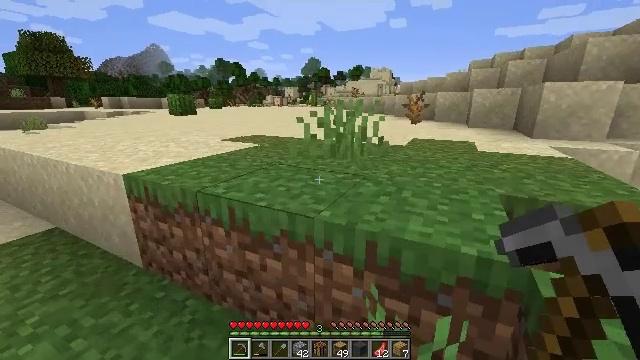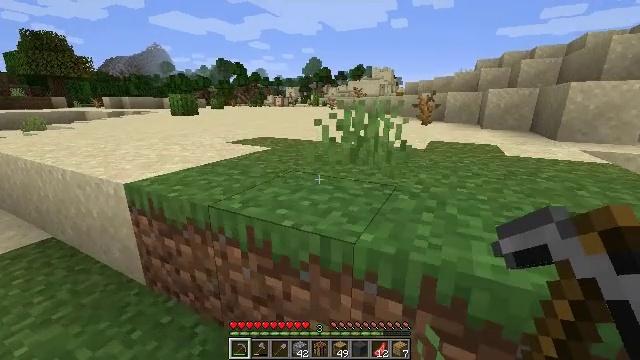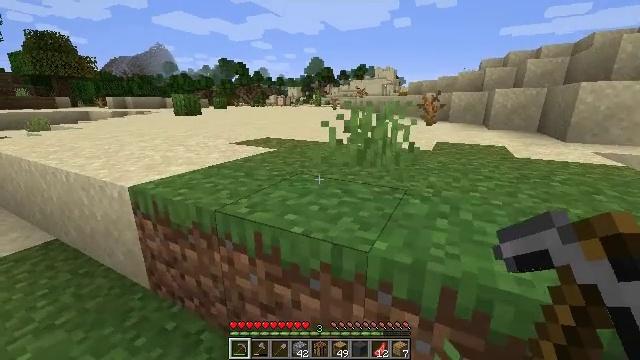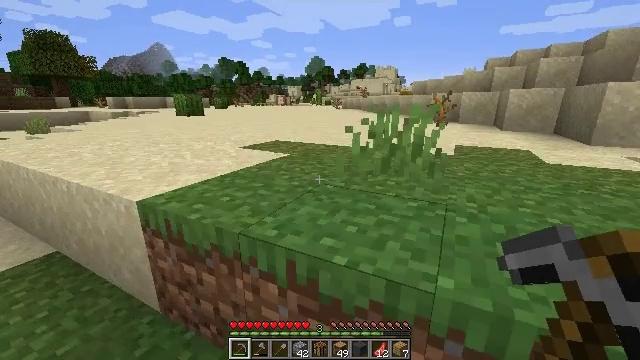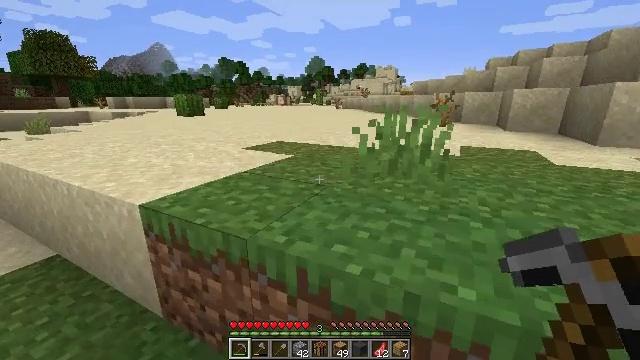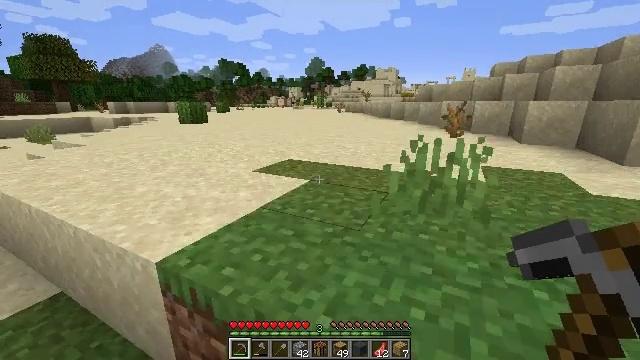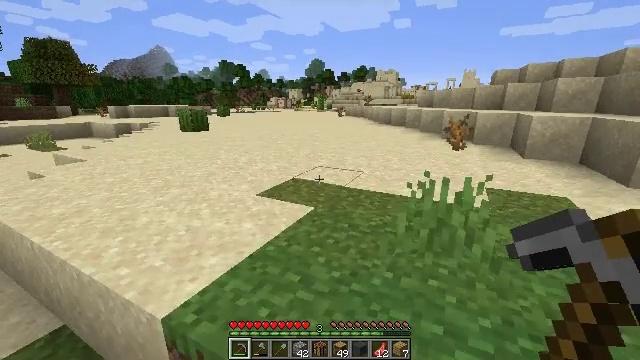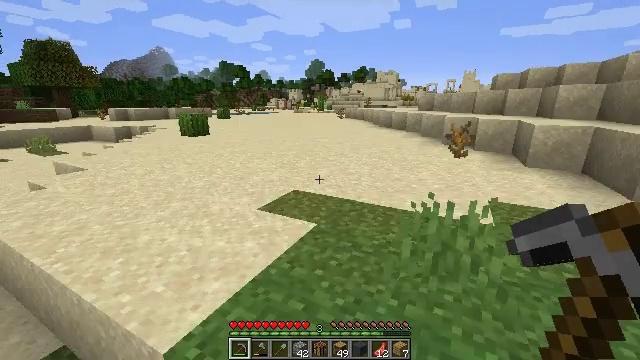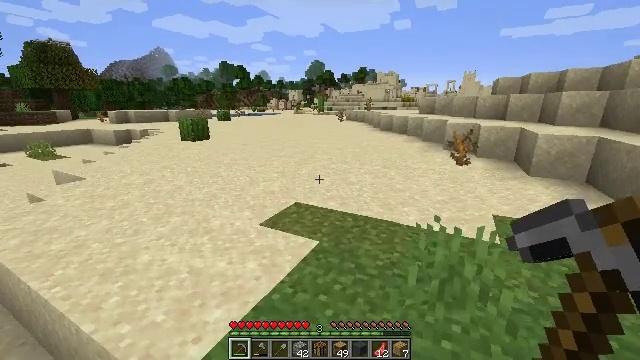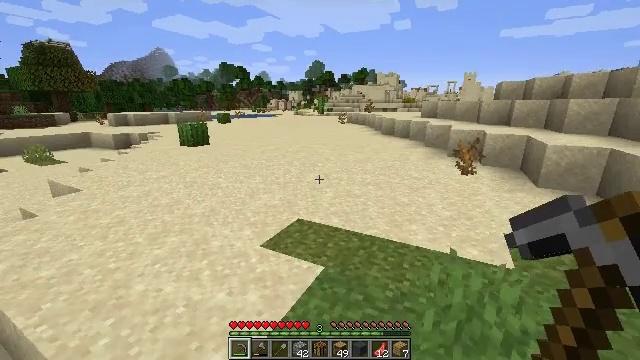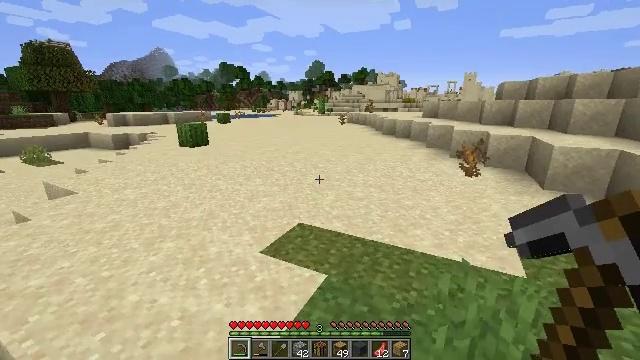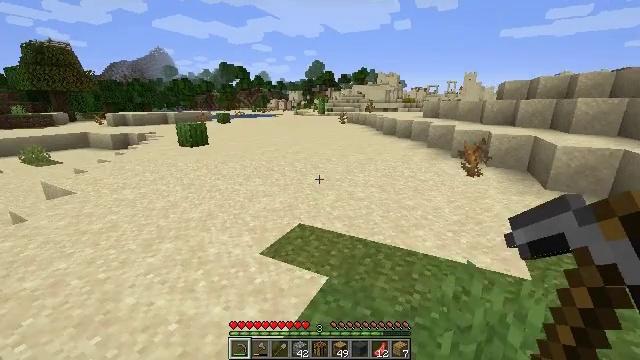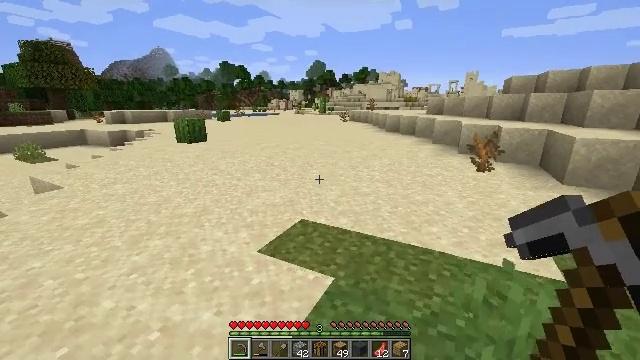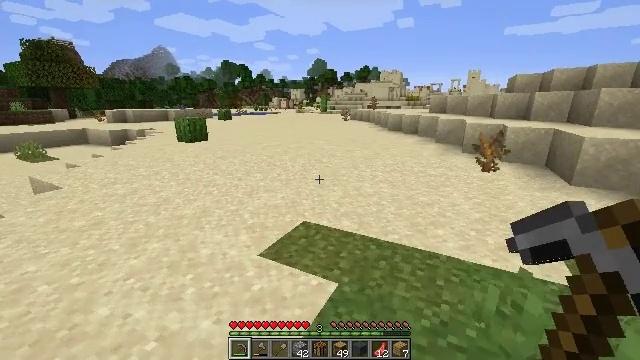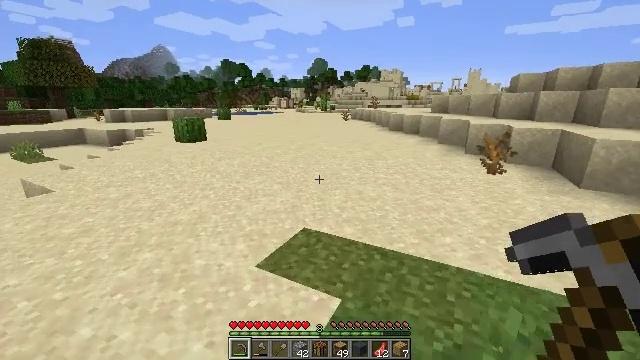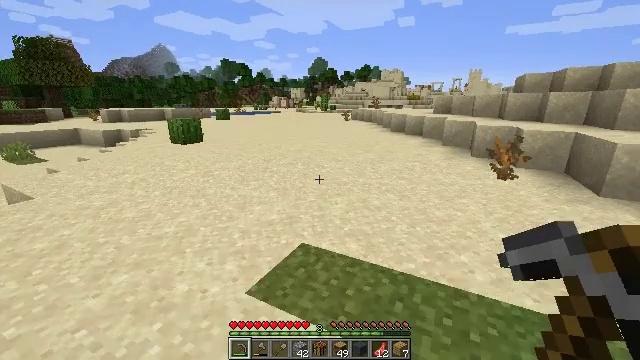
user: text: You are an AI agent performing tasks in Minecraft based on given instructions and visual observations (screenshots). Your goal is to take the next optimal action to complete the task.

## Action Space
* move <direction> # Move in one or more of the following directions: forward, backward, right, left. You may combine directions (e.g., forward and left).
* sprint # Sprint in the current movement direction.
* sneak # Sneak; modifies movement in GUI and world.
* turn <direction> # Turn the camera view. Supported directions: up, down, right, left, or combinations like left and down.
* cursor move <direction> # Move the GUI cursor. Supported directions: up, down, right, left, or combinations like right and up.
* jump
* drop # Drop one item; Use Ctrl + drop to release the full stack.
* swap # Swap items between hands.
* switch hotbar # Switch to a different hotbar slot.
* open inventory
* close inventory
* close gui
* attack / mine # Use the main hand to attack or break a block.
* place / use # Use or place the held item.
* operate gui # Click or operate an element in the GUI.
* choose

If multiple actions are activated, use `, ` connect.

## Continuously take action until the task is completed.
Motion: motion action
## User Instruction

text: Hunt a rabbit.
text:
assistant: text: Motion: move forward and move left
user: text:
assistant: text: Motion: move forward and move left
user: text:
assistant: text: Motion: move forward and move left
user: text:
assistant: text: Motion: move forward and move left
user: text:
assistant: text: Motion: move forward, jump
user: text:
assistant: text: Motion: move forward, jump
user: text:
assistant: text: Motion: move forward, jump
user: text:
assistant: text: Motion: move forward, jump
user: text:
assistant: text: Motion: move forward, jump
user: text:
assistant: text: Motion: move forward
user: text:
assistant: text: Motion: move forward
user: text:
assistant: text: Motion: move forward
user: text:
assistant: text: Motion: move forward
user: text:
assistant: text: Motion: move forward
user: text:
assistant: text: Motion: move forward
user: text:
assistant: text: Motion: move forward
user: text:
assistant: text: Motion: move forward
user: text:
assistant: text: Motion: move forward
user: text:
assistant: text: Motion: move forward
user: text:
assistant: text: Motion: move forward
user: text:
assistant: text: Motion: move forward
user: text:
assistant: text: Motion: move forward
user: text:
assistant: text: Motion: move forward
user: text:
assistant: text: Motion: move forward
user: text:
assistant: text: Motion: move forward
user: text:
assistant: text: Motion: move forward
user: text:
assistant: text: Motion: move forward
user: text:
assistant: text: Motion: move forward
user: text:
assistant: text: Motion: move forward
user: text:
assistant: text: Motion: move forward